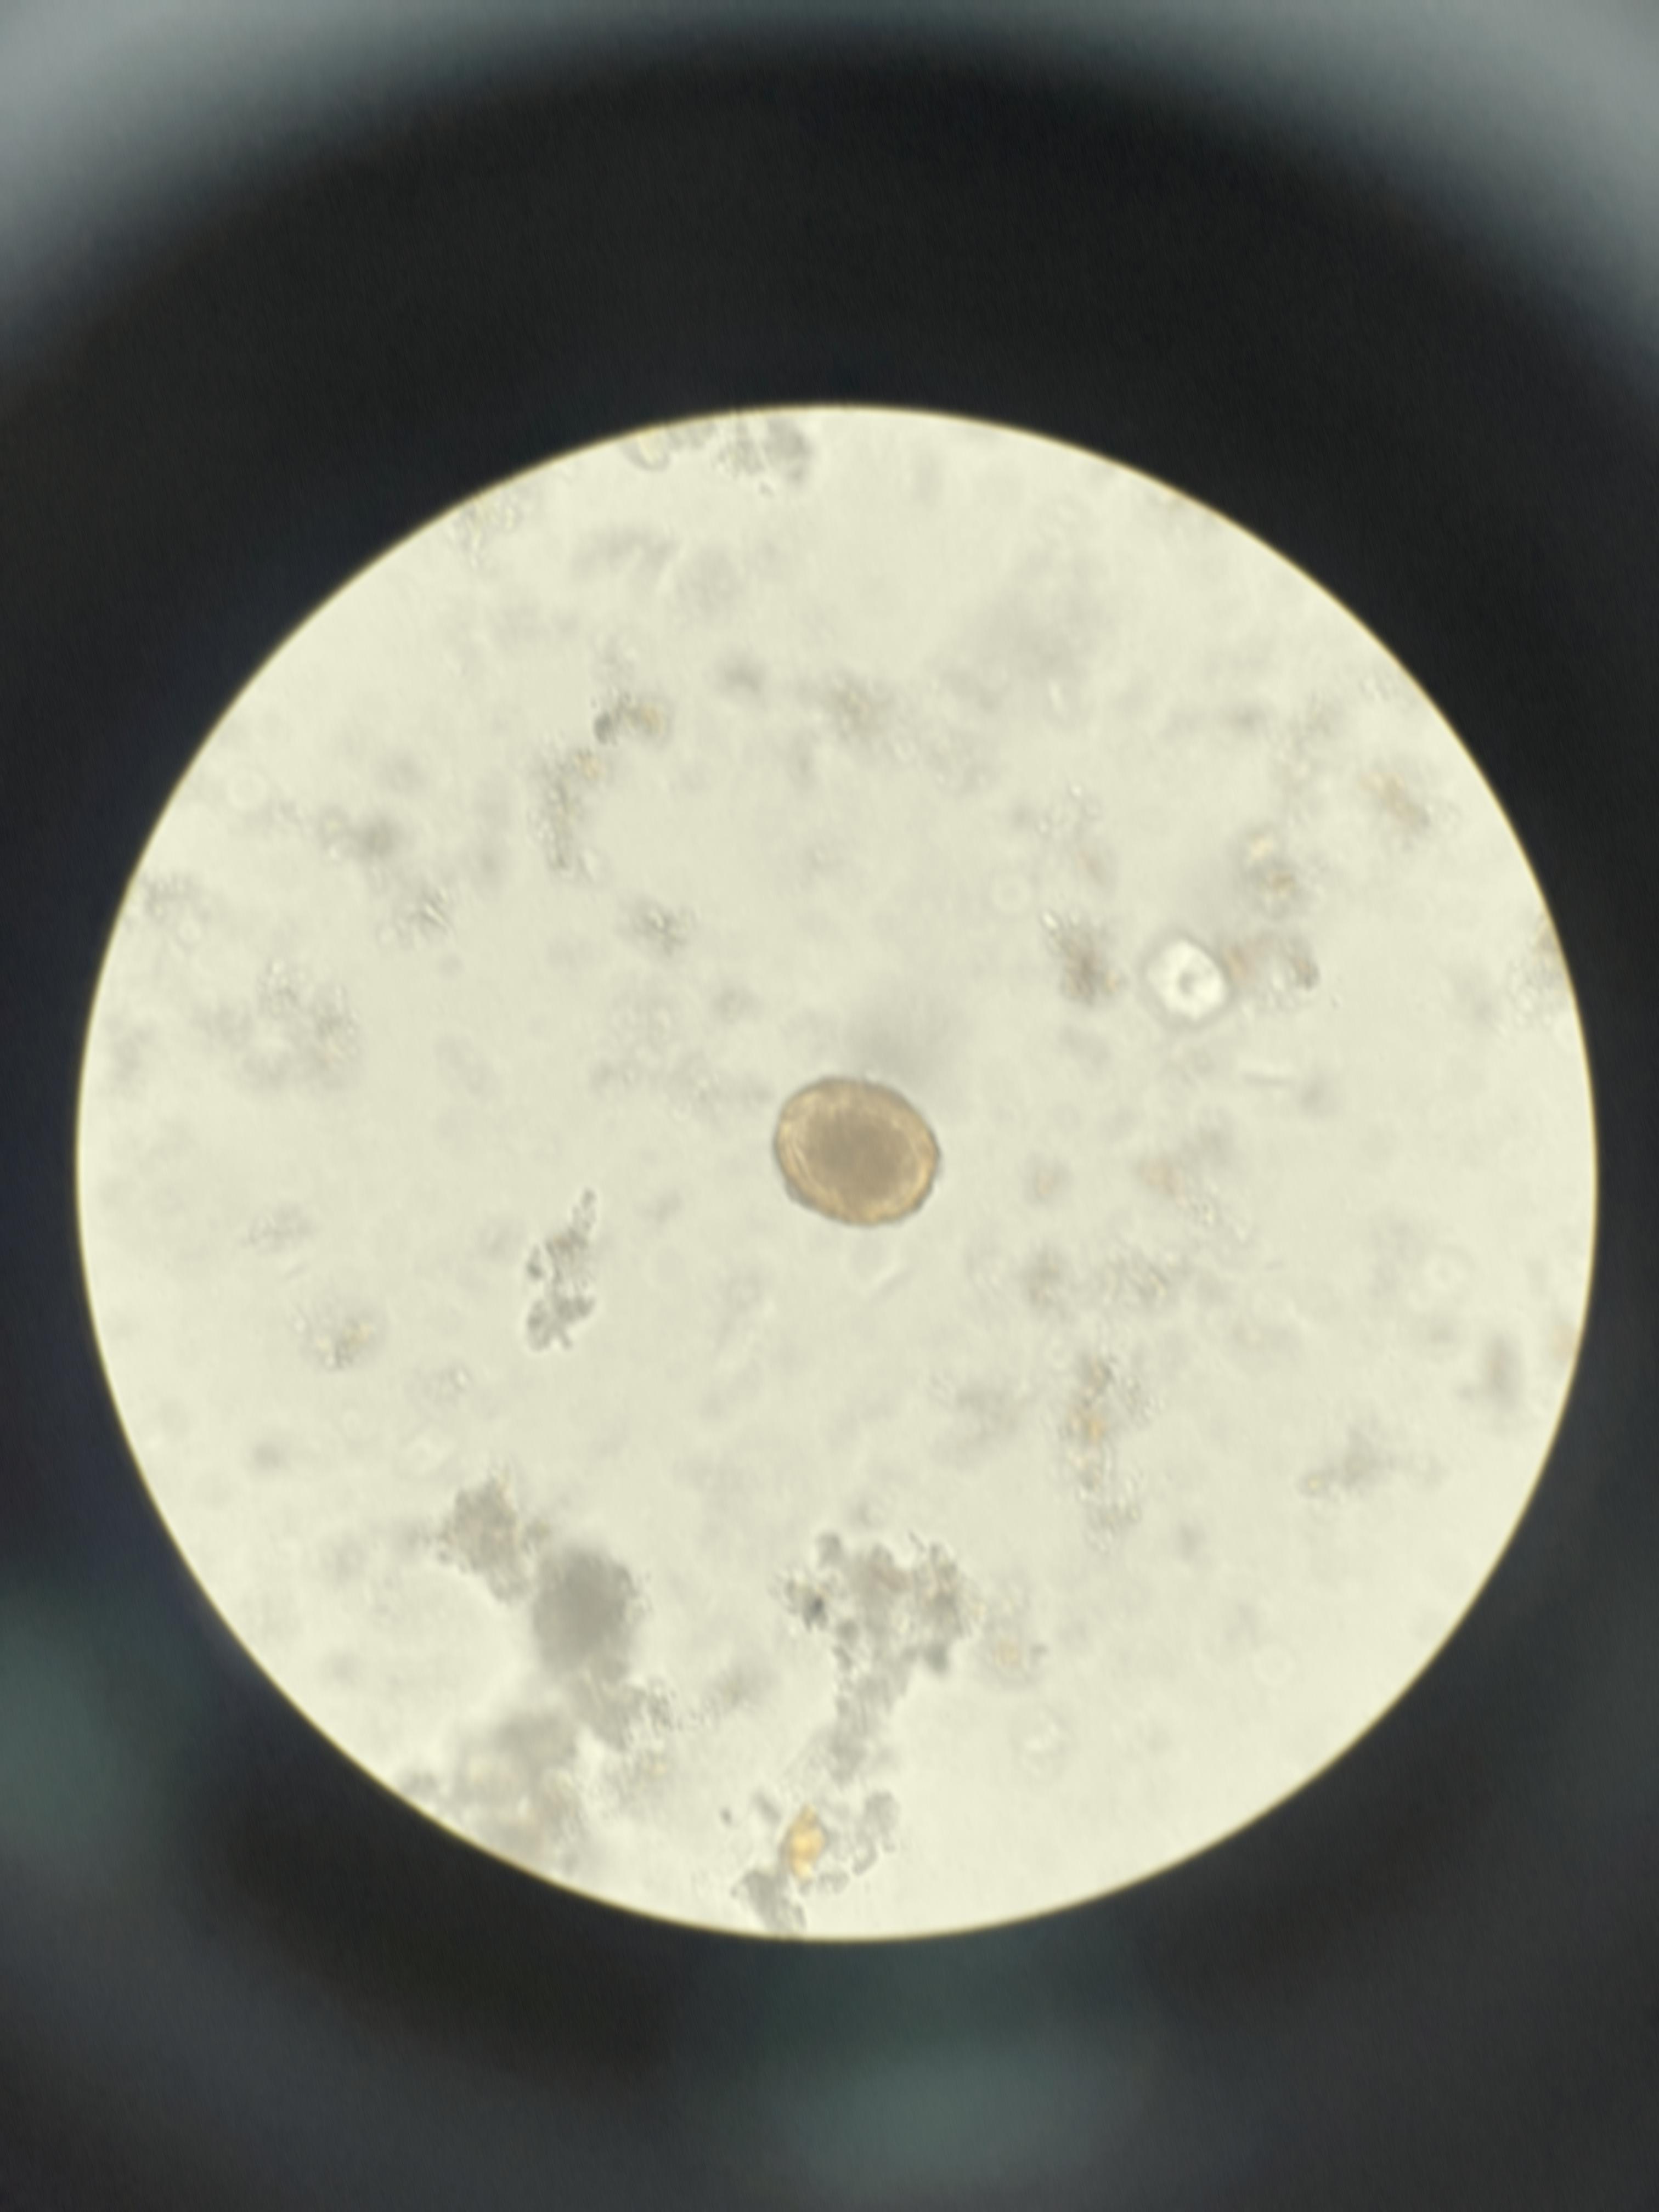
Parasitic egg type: Ascaris lumbricoides